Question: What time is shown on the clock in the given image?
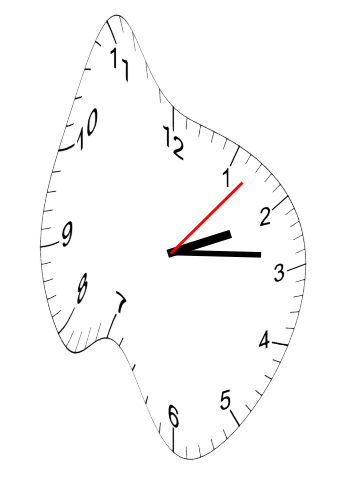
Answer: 02:14:07